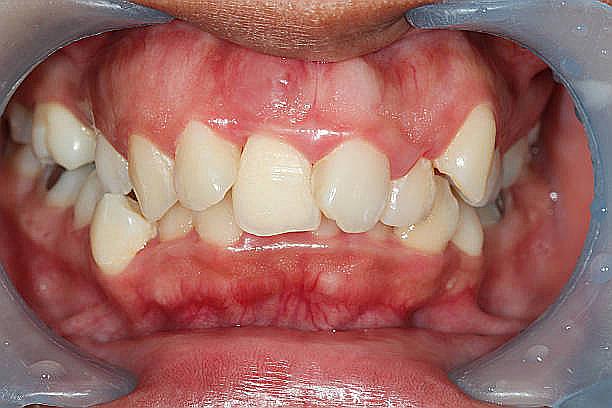
Condition: Gingivitis